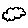
Label: cloud